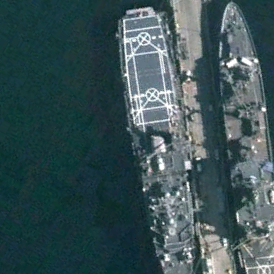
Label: combat